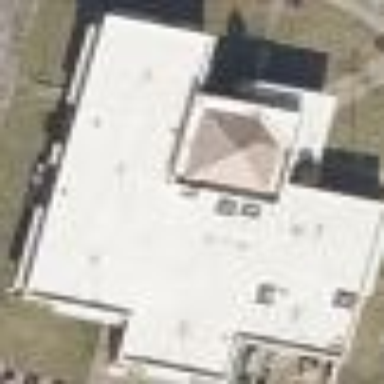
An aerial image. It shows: Building.